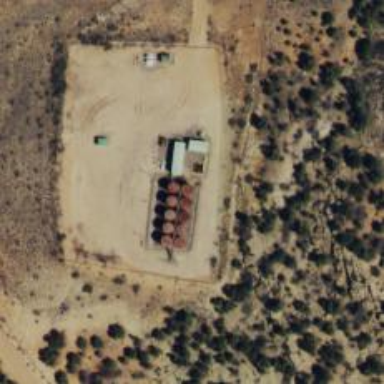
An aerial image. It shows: Storage tank that is man-made.